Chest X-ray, AP view. Patient: 26 years old, sex M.
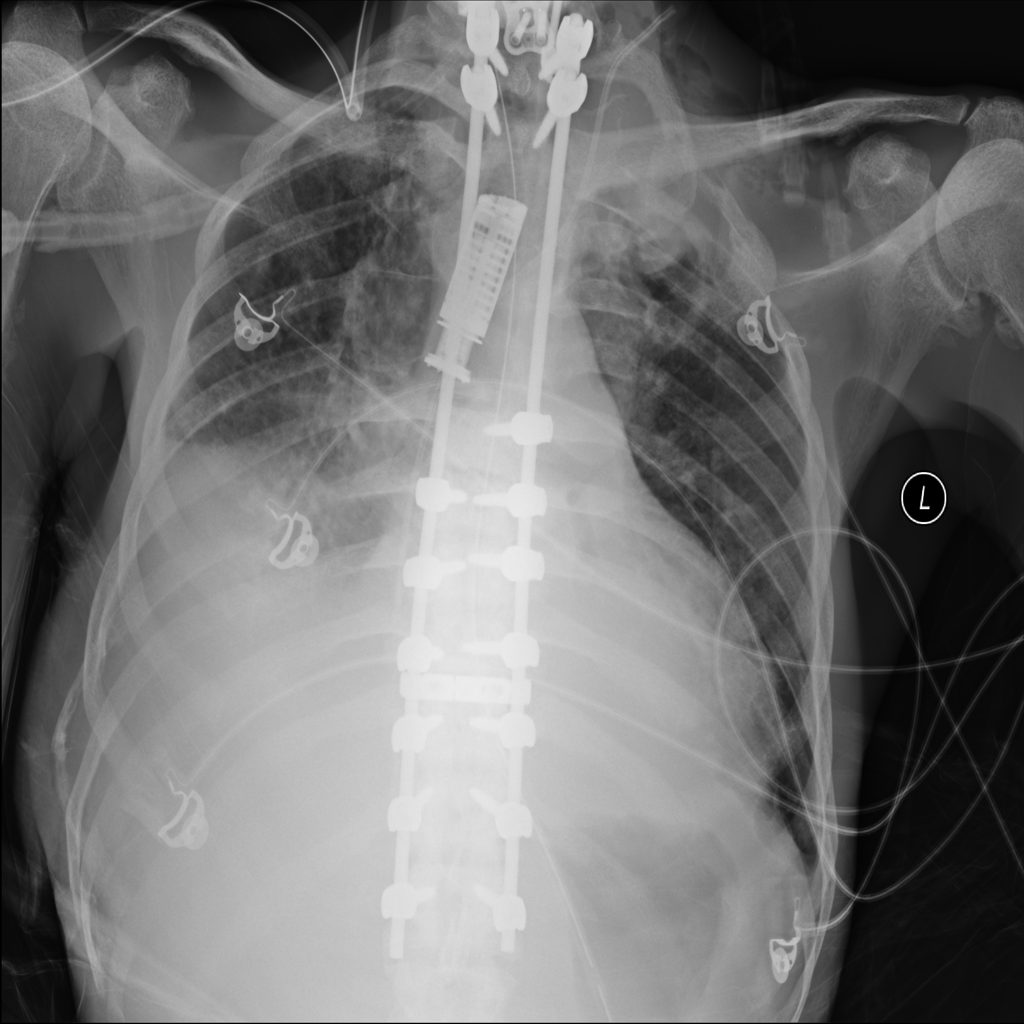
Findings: No Finding